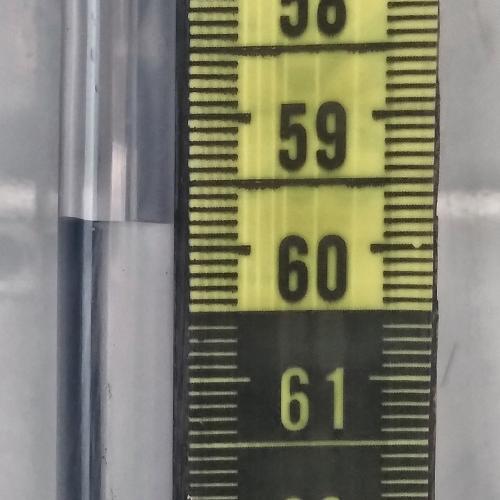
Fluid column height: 59.8 cm